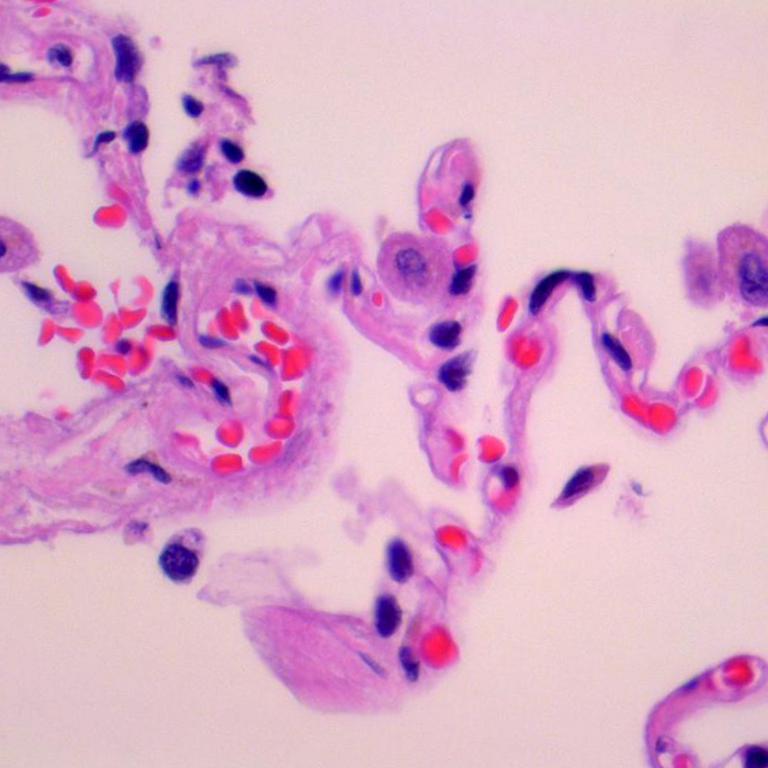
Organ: lung
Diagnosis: benign